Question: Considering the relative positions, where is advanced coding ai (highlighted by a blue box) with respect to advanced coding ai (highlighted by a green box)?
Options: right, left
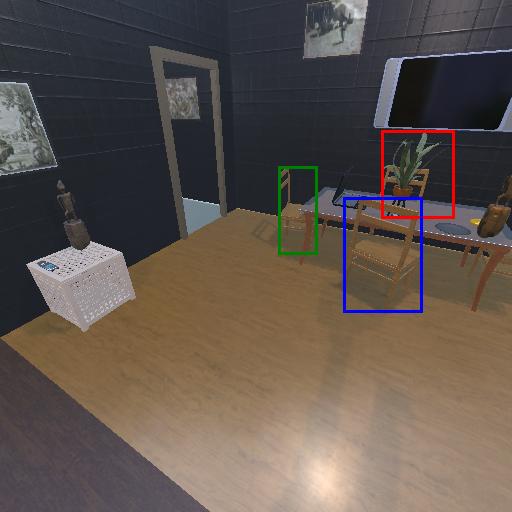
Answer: right